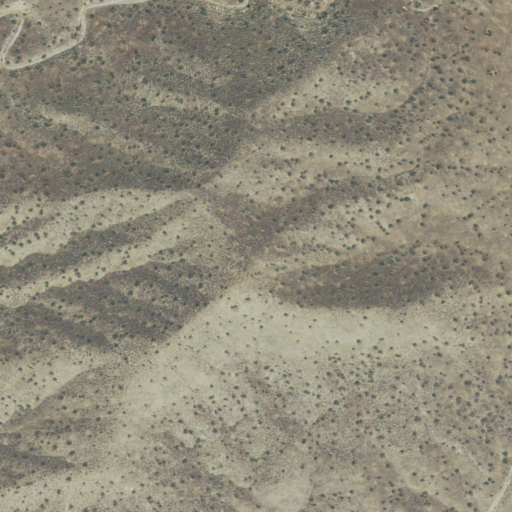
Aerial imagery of mountain in California named Panorama Point containing grassland and shrub